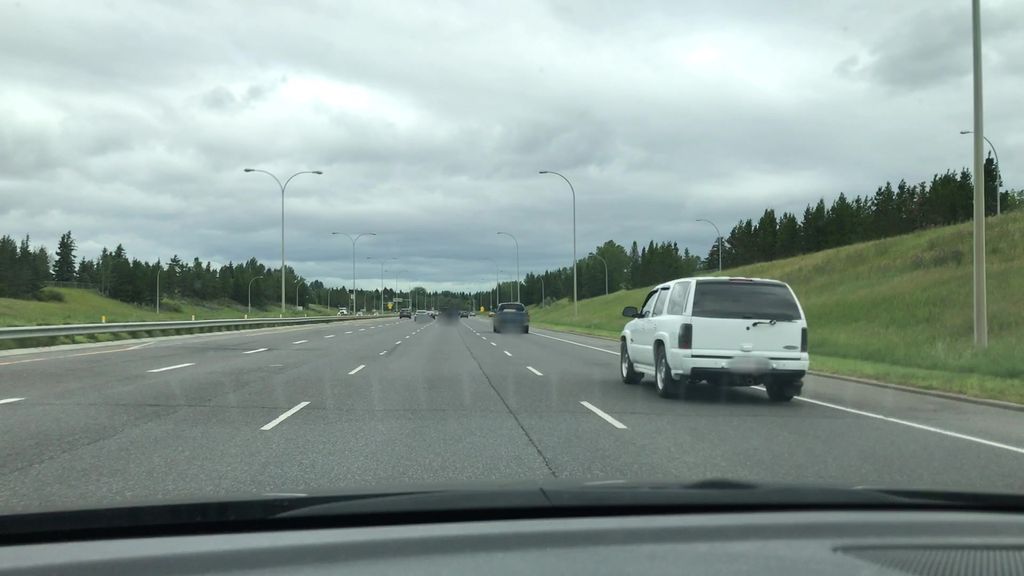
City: edmonton